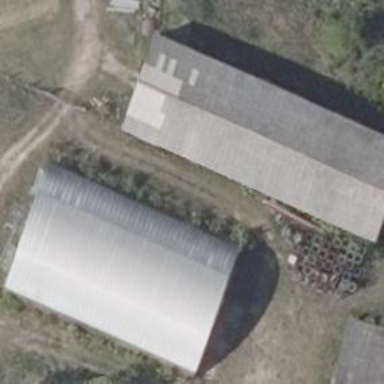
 grey farm auxiliary building with the roof oriented along its structure."